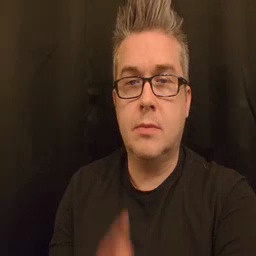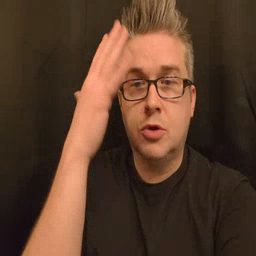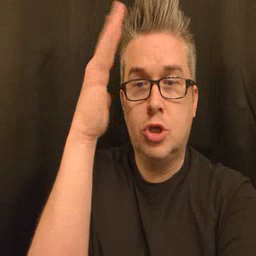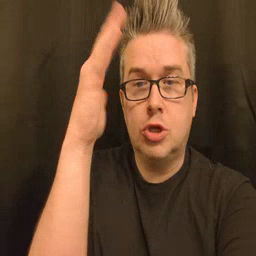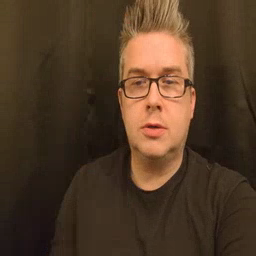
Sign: tree